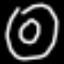
Label: donut